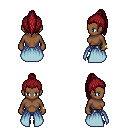
a pixel art fantasy rpg character, female body template, human, dark skin, overskirt, metal pants, brunette long topknot hairstyle, bracelets, four views (front, back, left, right), 2x2 character sprite sheet, small pixel art, hard edges, no anti-aliasing